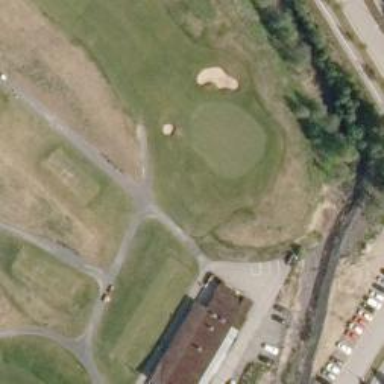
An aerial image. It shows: Golf hole.